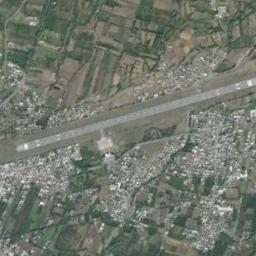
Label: airport